Question: I have a long running query (~10 minutes) that is generated by an application which I cannot control. However the underlying tables that the query runs on are in my control. I am pasting the query and it's execution plan here. I don't have sufficient expertise to interpret the execution plan and identify what changes if any can be made on the underlying tables (like adding/removing indexes), to help execute this any faster.
The query itself looks like a straight forward star schema join where a large fact table is being joined against multiple dimension tables. Can someone suggest any changes that can be made to these tables, especially the main fact table with ~ 50 million rows to make these kind of queries run faster?
The record counts of the tables involved are listed below
'''
/B28/EUDIQSBV 58,528,276
/B28/SUDDX6I4 7,330
/B28/SUDDHZNC 312
/B28/SUDDZMED 267
/B28/SUDDFNH0 84
/B28/SUDD8DGN 76
/B28/SUDDDY4S 75
/B28/SUDDCQ0M 46
/B28/SUDD741B 36
/B28/SUDDC4PW 23
/B28/SUDD94IW 21
/B28/DUDIQSBVD 11
/B28/SUDDXGOI 8
/B28/DUDIQSBVP 7
/B28/SUDDCD88 5
/B28/SUDD8UPI 2
/BI0/<PHONE> 0
'''
On request, here are the list of indexes in the /B28/EUDIQSBV table.
'''
Index using Dimension /CPMB/UDIQSBV1
Index using Dimension /CPMB/UDIQSBV2
Index using Dimension /CPMB/UDIQSBV3
Index using Dimension /CPMB/UDIQSBV4
Index using Dimension /CPMB/UDIQSBV5
Index using Dimension /CPMB/UDIQSBV6
Index using Dimension /CPMB/UDIQSBV7
Index using Dimension /CPMB/UDIQSBV8
Index using Dimension /CPMB/UDIQSBV9
Index using Dimension /CPMB/UDIQSBVA
Index using Dimension /CPMB/UDIQSBVB
Index using Dimension /CPMB/UDIQSBVC
Index using Dimension /CPMB/UDIQSBVD
Non-Unique Index (Key Fields) for Table /B28/EUDIQSBV
'''
And the table definition itself is as follows:

'''
SELECT
"S1080"."/B28/S_UDDZMED" AS "/CPMB/UDDZMED" ,
"S1081"."/B28/S_UDD8DGN" AS "/CPMB/UDD8DGN" ,
"S1082"."/B28/S_UDDFNH0" AS "/CPMB/UDDFNH0" ,
"S1083"."/B28/S_UDDX6I4" AS "/CPMB/UDDX6I4" ,
"S1084"."/B28/S_UDDXGOI" AS "/CPMB/UDDXGOI" ,
"S1085"."/B28/S_UDD741B" AS "/CPMB/UDD741B" ,
"S1086"."/B28/S_UDDC4PW" AS "/CPMB/UDDC4PW" ,
"S1087"."/B28/S_UDD8UPI" AS "/CPMB/UDD8UPI" ,
"S1088"."/B28/S_UDD94IW" AS "/CPMB/UDD94IW" ,
"S1089"."/B28/S_UDDCD88" AS "/CPMB/UDDCD88" ,
"S1090"."/B28/S_UDDDY4S" AS "/CPMB/UDDDY4S" ,
"S1091"."/B28/S_UDDCQ0M" AS "/CPMB/UDDCQ0M" ,
"S1092"."/B28/S_UDDHZNC" AS"/CPMB/UDDHZNC" ,
SUM ("F"."/B28/S_SDATA") AS "/CPMB/SDATA"
FROM "/B28/EUDIQSBV" "F"
JOIN "/B28/DUDIQSBVP" "DP" ON "F"."KEY_UDIQSBVP" = "DP"."DIMID"
JOIN "/BI0/<PHONE>" "Z10" ON "F"."KEY_UDIQSBV4" = "Z10"."SID"
JOIN "/B28/SUDDZMED" "S1080" ON "F"."KEY_UDIQSBV1" = "S1080"."SID"
JOIN "/B28/SUDD8DGN" "S1081" ON "F"."KEY_UDIQSBV2" = "S1081"."SID"
JOIN "/B28/SUDDFNH0" "S1082" ON "F"."KEY_UDIQSBV3" = "S1082"."SID"
JOIN "/B28/SUDDX6I4" "S1083" ON "F"."KEY_UDIQSBV4" = "S1083"."SID"
JOIN "/B28/SUDDXGOI" "S1084" ON "F"."KEY_UDIQSBV5" = "S1084"."SID"
JOIN "/B28/SUDD741B" "S1085" ON "F"."KEY_UDIQSBV6" = "S1085"."SID"
JOIN "/B28/SUDDC4PW" "S1086" ON "F"."KEY_UDIQSBV7" = "S1086"."SID"
JOIN "/B28/SUDD8UPI" "S1087" ON "F"."KEY_UDIQSBV8" = "S1087"."SID"
JOIN "/B28/SUDD94IW" "S1088" ON "F"."KEY_UDIQSBV9" = "S1088"."SID"
JOIN "/B28/SUDDCD88" "S1089" ON "F"."KEY_UDIQSBVA" = "S1089"."SID"
JOIN "/B28/SUDDDY4S" "S1090" ON "F"."KEY_UDIQSBVB" = "S1090"."SID"
JOIN "/B28/SUDDCQ0M" "S1091" ON "F"."KEY_UDIQSBVC" = "S1091"."SID"
JOIN "/B28/DUDIQSBVD" "DD" ON "F"."KEY_UDIQSBVD" = "DD"."DIMID"
JOIN "/B28/SUDDHZNC" "S1092" ON "DD"."/B28/S_UDDHZNC" = "S1092"."SID"
WHERE (((("F"."KEY_UDIQSBV6" = 28))
AND (("F"."KEY_UDIQSBV2" = 40))
AND (("F"."KEY_UDIQSBV8" = 2))
AND (("F"."KEY_UDIQSBV9" IN (2 , 3 , 5 , 7, 8 , 10 , 11 ,
13 , 14 , 15 , 16 , 18 , 19 , 20 , 21)))
AND (("F"."KEY_UDIQSBV7" IN (2 ,3 ,4 ,5,6 ,7 ,8 ,9 ,10 ,11,
12 ,13 ,15 ,17 , 18 , 19 , 20)))
AND (("F"."KEY_UDIQSBVA" = 153))
AND (("F"."KEY_UDIQSBVC" IN (7 ,9 , 17 , 18 ,19 ,20,26 ,
27 ,28 , 29 ,30 , 31 , 33 ,35 ,37 ,39 ,40 ,41 ,43 ,44 ,46)))
AND (("F"."KEY_UDIQSBVB" IN (15 , 17 ,18 ,19 ,22 ,23 ,24 ,
25 ,26 ,28 ,30 ,31 ,32 ,33 ,34 ,35 ,36 ,37 ,38 ,39 ,40 ,
42 ,43 ,44 ,45 ,46 ,47 ,48 ,51 ,54 ,55 ,59 ,60 ,63 ,64 ,
65 ,66 ,67 ,68 ,69 ,70 ,72 ,73 ,74 ,75)))
AND (("F"."KEY_UDIQSBV3" IN (3 ,5 ,13 ,16 ,21 ,25 ,26 ,31 ,
32 ,33,39 ,40 ,41 ,42 ,43 ,44 ,48 ,53 ,54 ,55 ,56 ,57 ,
59 ,60 ,63 ,67 ,72 ,73 ,76 ,79)))
AND (("DD"."/B28/S_UDDHZNC" = 360))
AND (("F"."KEY_UDIQSBV5" IN (2 ,3 ,4 ,7 ,8)))
AND (("F"."KEY_UDIQSBV1" IN (59 ,190)))
AND (("DP"."SID_0CHNGID" = 0))
AND (("DP"."SID_0RECORDTP" = 0))
AND (("DP"."SID_0REQUID" <= 122208))))
AND "Z10"."SID" <> <PHONE>
GROUP BY
"S1080"."/B28/S_UDDZMED",
"S1081"."/B28/S_UDD8DGN",
"S1082"."/B28/S_UDDFNH0",
"S1083"."/B28/S_UDDX6I4",
"S1084"."/B28/S_UDDXGOI",
"S1085"."/B28/S_UDD741B",
"S1086"."/B28/S_UDDC4PW",
"S1087"."/B28/S_UDD8UPI",
"S1088"."/B28/S_UDD94IW",
"S1089"."/B28/S_UDDCD88",
"S1090"."/B28/S_UDDDY4S",
"S1091"."/B28/S_UDDCQ0M",
"S1092"."/B28/S_UDDHZNC"
'''
'''
SELECT STATEMENT ( Estimated Costs = 117,703 , Estimated #Rows = 2,613,944 )
|
--- 91 TEMP TABLE TRANSFORMATION
|
|-- 6 LOAD AS SELECT SYS_TEMP_0FD9D6DF0_8B5A52DE
| |
| --- 5 NESTED LOOPS
| | ( Estim. Costs = 2 , Estim. #Rows = 1 )
| | Estim. CPU-Costs = 23,804 Estim. IO-Costs = 2
| |
| |-- 2 TABLE ACCESS BY INDEX ROWID /B28/SUDDHZNC
| | | ( Estim. Costs = 1 , Estim. #Rows = 1 )
| | | Estim. CPU-Costs = 15,463 Estim. IO-Costs = 1
| | |
| | ------1 INDEX UNIQUE SCAN /B28/SUDDHZNC~001
| | ( Estim. Costs = 1 , Estim. #Rows = 1 )
| | Search Columns: 1
| | Estim. CPU-Costs = 8,171 Estim. IO-Costs = 1
| | Access Predicates
| |
| --- 4 TABLE ACCESS BY INDEX ROWID /B28/DUDIQSBVD
| | ( Estim. Costs = 1 , Estim. #Rows = 1 )
| | Estim. CPU-Costs = 8,341 Estim. IO-Costs = 1
| |
| ------3 INDEX RANGE SCAN /B28/DUDIQSBVD~010
| Search Columns: 1
| Estim. CPU-Costs = 1,050 Estim. IO-Costs = 0
| Access Predicates
|
--- 90 HASH GROUP BY
| ( Estim. Costs = 117,701 , Estim. #Rows = 2,613,944 )
| Estim. CPU-Costs = 9,692,785,028 Estim. IO-Costs = 117,393
|
--- 89 HASH JOIN
| ( Estim. Costs = 1,018 , Estim. #Rows = 2,613,944 )
| Estim. CPU-Costs = 4,919,768,467 Estim. IO-Costs = 862
| Access Predicates
|
|-- 11 VIEW index$_join$_026
| | ( Estim. Costs = 2 , Estim. #Rows = 71 )
| | Estim. CPU-Costs = 15,820,708 Estim. IO-Costs = 1
| | Filter Predicates
| |
| --- 10 HASH JOIN
| | Access Predicates
| |
| |-- 8 INLIST ITERATOR
| | |
| | ------7 INDEX UNIQUE SCAN /B28/SUDDDY4S~001
| | Search Columns: 1
| | Estim. CPU-Costs = 478,575 Estim. IO-Costs = 0
| | Access Predicates
| |
| ------9 INDEX FAST FULL SCAN /B28/SUDDDY4S~0
| ( Estim. Costs = 1 , Estim. #Rows = 71 )
| Estim. CPU-Costs = 26,652 Estim. IO-Costs = 1
|
--- 88 HASH JOIN
| ( Estim. Costs = 1,008 , Estim. #Rows = 2,613,944 )
| Estim. CPU-Costs = 4,626,808,323 Estim. IO-Costs = 861
| Access Predicates
|
|-- 16 VIEW index$_join$_006
| | ( Estim. Costs = 2 , Estim. #Rows = 257 )
| | Estim. CPU-Costs = 15,859,258 Estim. IO-Costs = 1
| | Filter Predicates
| |
| --- 15 HASH JOIN
| | Access Predicates
| |
| |-- 13 INLIST ITERATOR
| | |
| | ------12 INDEX UNIQUE SCAN /B28/SUDDZMED~001
| | Search Columns: 1
| | Estim. CPU-Costs = 71,490 Estim. IO-Costs = 0
| | Access Predicates
| |
| ------14 INDEX FAST FULL SCAN /B28/SUDDZMED~0
| ( Estim. Costs = 1 , Estim. #Rows = 257 )
| Estim. CPU-Costs = 73,152 Estim. IO-Costs = 1
|
--- 87 HASH JOIN
| ( Estim. Costs = 998 , Estim. #Rows = 2,613,944 )
| Estim. CPU-Costs = 4,333,781,729 Estim. IO-Costs = 860
| Access Predicates
|
|-----17 TABLE ACCESS FULL /B28/SUDDX6I4
| ( Estim. Costs = 7 , Estim. #Rows = 7,126 )
| Estim. CPU-Costs = 1,460,670 Estim. IO-Costs = 7
| Filter Predicates
--- 86 HASH JOIN
| ( Estim. Costs = 982 , Estim. #Rows = 2,613,944 )
| Estim. CPU-Costs = 4,054,123,372 Estim. IO-Costs = 853
| Access Predicates
|
|-- 22 VIEW index$_join$_010
| | ( Estim. Costs = 2 , Estim. #Rows = 82 )
| | Estim. CPU-Costs = 15,809,908 Estim. IO-Costs = 1
| | Filter Predicates
| |
| --- 21 HASH JOIN
| | Access Predicates
| |
| |-- 19 INLIST ITERATOR
| | |
| | ------18 INDEX UNIQUE SCAN /B28/SUDDFNH0~001
| | Search Columns: 1
| | Estim. CPU-Costs = 363,600 Estim. IO-Costs = 0
| | Access Predicates
| |
| ------20 INDEX FAST FULL SCAN /B28/SUDDFNH0~0
| ( Estim. Costs = 1 , Estim. #Rows = 82 )
| Estim. CPU-Costs = 29,402 Estim. IO-Costs = 1
|
--- 85 HASH JOIN
| ( Estim. Costs = 972 , Estim. #Rows = 2,613,944 )
| Estim. CPU-Costs = 3,761,172,378 Estim. IO-Costs = 852
| Access Predicates
|
|-----23 TABLE ACCESS FULL /BI0/<PHONE>
| ( Estim. Costs = 2 , Estim. #Rows = 3,013 )
| Estim. CPU-Costs = 638,207 Estim. IO-Costs = 2
| Filter Predicates
--- 84 HASH JOIN
| ( Estim. Costs = 961 , Estim. #Rows = 2,614,378 )
| Estim. CPU-Costs = 3,482,910,035 Estim. IO-Costs = 850
| Access Predicates
|
|-- 28 VIEW index$_join$_028
| | ( Estim. Costs = 2 , Estim. #Rows = 46 )
| | Estim. CPU-Costs = 15,784,258 Estim. IO-Costs = 1
| | Filter Predicates
| |
| --- 27 HASH JOIN
| | Access Predicates
| |
| |-- 25 INLIST ITERATOR
| | |
| | ------24 INDEX UNIQUE SCAN /B28/SUDDCQ0M~001
| | Search Columns: 1
| | Estim. CPU-Costs = 152,460 Estim. IO-Costs = 0
| | Access Predicates
| |
| ------26 INDEX FAST FULL SCAN /B28/SUDDCQ0M~0
| ( Estim. Costs = 1 , Estim. #Rows = 46 )
| Estim. CPU-Costs = 20,402 Estim. IO-Costs = 1
|
--- 83 HASH JOIN
| ( Estim. Costs = 950 , Estim. #Rows = 2,614,378 )
| Estim. CPU-Costs = 3,189,946,691 Estim. IO-Costs = 849
| Access Predicates
|
|-- 33 VIEW index$_join$_018
| | ( Estim. Costs = 2 , Estim. #Rows = 21 )
| | Estim. CPU-Costs = 15,768,808 Estim. IO-Costs = 1
| | Filter Predicates
| |
| --- 32 HASH JOIN
| | Access Predicates
| |
| |-- 30 INLIST ITERATOR
| | |
| | ------29 INDEX UNIQUE SCAN /B28/SUDDC4PW~001
| | Search Columns: 1
| | Estim. CPU-Costs = 66,045 Estim. IO-Costs = 0
| | Access Predicates
| |
| ------31 INDEX FAST FULL SCAN /B28/SUDDC4PW~0
| ( Estim. Costs = 1 , Estim. #Rows = 21 )
| Estim. CPU-Costs = 14,152 Estim. IO-Costs = 1
|
--- 82 HASH JOIN
| ( Estim. Costs = 940 , Estim. #Rows = 2,614,378 )
| Estim. CPU-Costs = 2,897,002,547 Estim. IO-Costs = 848
| Access Predicates
|
|-- 38 VIEW index$_join$_022
| | ( Estim. Costs = 2 , Estim. #Rows = 20 )
| | Estim. CPU-Costs = 15,766,258 Estim. IO-Costs = 1
| | Filter Predicates
| |
| --- 37 HASH JOIN
| | Access Predicates
| |
| |-- 35 INLIST ITERATOR
| | |
| | ------34 INDEX UNIQUE SCAN /B28/SUDD94IW~001
| | Search Columns: 1
| | Estim. CPU-Costs = 56,250 Estim. IO-Costs = 0
| | Access Predicates
| |
| ------36 INDEX FAST FULL SCAN /B28/SUDD94IW~0
| ( Estim. Costs = 1 , Estim. #Rows = 20 )
| Estim. CPU-Costs = 13,902 Estim. IO-Costs = 1
|
--- 81 HASH JOIN
| ( Estim. Costs = 930 , Estim. #Rows = 2,614,378 )
| Estim. CPU-Costs = 2,604,061,103 Estim. IO-Costs = 847
| Access Predicates
|
|-- 43 VIEW index$_join$_014
| | ( Estim. Costs = 2 , Estim. #Rows = 8 )
| | Estim. CPU-Costs = 15,750,358 Estim. IO-Costs = 1
| | Filter Predicates
| |
| --- 42 HASH JOIN
| | Access Predicates
| |
| |-- 40 INLIST ITERATOR
| | |
| | ------39 INDEX UNIQUE SCAN /B28/SUDDXGOI~001
| | Search Columns: 1
| | Estim. CPU-Costs = 10,650 Estim. IO-Costs = 0
| | Access Predicates
| |
| ------41 INDEX FAST FULL SCAN /B28/SUDDXGOI~0
| ( Estim. Costs = 1 , Estim. #Rows = 8 )
| Estim. CPU-Costs = 10,902 Estim. IO-Costs = 1
|
--- 80 HASH JOIN
| ( Estim. Costs = 919 , Estim. #Rows = 2,614,378 )
| Estim. CPU-Costs = 2,311,137,359 Estim. IO-Costs = 846
| Access Predicates
|
|-----44 TABLE ACCESS FULL SYS_TEMP_0FD9D6DF0_8B5A52DE
| ( Estim. Costs = 2 , Estim. #Rows = 1 )
| Estim. CPU-Costs = 7,291 Estim. IO-Costs = 2
--- 79 HASH JOIN
| ( Estim. Costs = 909 , Estim. #Rows = 2,614,378 )
| Estim. CPU-Costs = 2,033,957,731 Estim. IO-Costs = 844
| Access Predicates
|
|-- 57 NESTED LOOPS
| | ( Estim. Costs = 6 , Estim. #Rows = 5 )
| | Estim. CPU-Costs = 71,420 Estim. IO-Costs = 6
| |
| |-- 55 NESTED LOOPS
| | | ( Estim. Costs = 4 , Estim. #Rows = 1 )
| | | Estim. CPU-Costs = 33,366 Estim. IO-Costs = 4
| | |
| | |-- 52 NESTED LOOPS
| | | | ( Estim. Costs = 3 , Estim. #Rows = 1 )
| | | | Estim. CPU-Costs = 25,024 Estim. IO-Costs = 3
| | | |
| | | |-- 49 NESTED LOOPS
| | | | | ( Estim. Costs = 2 , Estim. #Rows = 1 )
| | | | | Estim. CPU-Costs = 16,683 Estim. IO-Costs = 2
| | | | |
| | | | |-- 46 TABLE ACCESS BY INDEX ROWID /B28/SUDDCD88
| | | | | | ( Estim. Costs = 1 , Estim. #Rows = 1 )
| | | | | | Estim. CPU-Costs = 8,341 Estim. IO-Costs = 1
| | | | | |
| | | | | ------45 INDEX UNIQUE SCAN /B28/SUDDCD88~001
| | | | | Search Columns: 1
| | | | | Estim. CPU-Costs = 1,050 Estim. IO-Costs = 0
| | | | | Access Predicates
| | | | |
| | | | --- 48 TABLE ACCESS BY INDEX ROWID /B28/SUDD8UPI
| | | | | ( Estim. Costs = 1 , Estim. #Rows = 1 )
| | | | | Estim. CPU-Costs = 8,341 Estim. IO-Costs = 1
| | | | |
| | | | ------47 INDEX UNIQUE SCAN /B28/SUDD8UPI~001
| | | | Search Columns: 1
| | | | Estim. CPU-Costs = 1,050 Estim. IO-Costs = 0
| | | | Access Predicates
| | | |
| | | --- 51 TABLE ACCESS BY INDEX ROWID /B28/SUDD741B
| | | | ( Estim. Costs = 1 , Estim. #Rows = 1 )
| | | | Estim. CPU-Costs = 8,341 Estim. IO-Costs = 1
| | | |
| | | ------50 INDEX UNIQUE SCAN /B28/SUDD741B~001
| | | Search Columns: 1
| | | Estim. CPU-Costs = 1,050 Estim. IO-Costs = 0
| | | Access Predicates
| | |
| | --- 54 TABLE ACCESS BY INDEX ROWID /B28/SUDD8DGN
| | | ( Estim. Costs = 1 , Estim. #Rows = 1 )
| | | Estim. CPU-Costs = 8,341 Estim. IO-Costs = 1
| | |
| | ------53 INDEX UNIQUE SCAN /B28/SUDD8DGN~001
| | Search Columns: 1
| | Estim. CPU-Costs = 1,050 Estim. IO-Costs = 0
| | Access Predicates
| |
| ------56 TABLE ACCESS FULL /B28/DUDIQSBVP
| ( Estim. Costs = 2 , Estim. #Rows = 5 )
| Estim. CPU-Costs = 38,054 Estim. IO-Costs = 2
| Filter Predicates
|
--- 78 TABLE ACCESS BY INDEX ROWID /B28/EUDIQSBV
| ( Estim. Costs = 893 , Estim. #Rows = 3,032,059 )
| Estim. CPU-Costs = 1,714,945,175 Estim. IO-Costs = 838
| Filter Predicates
|
--- 77 BITMAP CONVERSION TO ROWIDS
|
--- 76 BITMAP AND
|
|-- 60 BITMAP OR
| |
| |-----58 BITMAP INDEX SINGLE VALUE /B28/EUDIQSBV~040
| | Search Columns: 1
| | Access Predicates
| ------59 BITMAP INDEX SINGLE VALUE /B28/EUDIQSBV~040
| Search Columns: 1
| Access Predicates
|
|-- 64 BITMAP MERGE
| |
| --- 63 BITMAP KEY ITERATION
| |
| |-----61 TABLE ACCESS FULL SYS_TEMP_0FD9D6DF0_8B5A52DE
| | ( Estim. Costs = 2 , Estim. #Rows = 1 )
| | Estim. CPU-Costs = 7,271 Estim. IO-Costs = 2
| ------62 BITMAP INDEX RANGE SCAN /B28/EUDIQSBV~160
| Search Columns: 1
| Access Predicates
|
|-----65 BITMAP INDEX SINGLE VALUE /B28/EUDIQSBV~050
| Search Columns: 1
| Access Predicates
|-- 71 BITMAP OR
| |
| |-----66 BITMAP INDEX SINGLE VALUE /B28/EUDIQSBV~080
| | Search Columns: 1
| | Access Predicates
| |-----67 BITMAP INDEX SINGLE VALUE /B28/EUDIQSBV~080
| | Search Columns: 1
| | Access Predicates
| |-----68 BITMAP INDEX SINGLE VALUE /B28/EUDIQSBV~080
| | Search Columns: 1
| | Access Predicates
| |-----69 BITMAP INDEX SINGLE VALUE /B28/EUDIQSBV~080
| | Search Columns: 1
| | Access Predicates
| ------70 BITMAP INDEX SINGLE VALUE /B28/EUDIQSBV~080
| Search Columns: 1
| Access Predicates
|
--- 75 BITMAP MERGE
|
--- 74 BITMAP KEY ITERATION
|
|-----72 TABLE ACCESS FULL /BI0/<PHONE>
| ( Estim. Costs = 2 , Estim. #Rows = 3,013 )
| Estim. CPU-Costs = 638,207 Estim. IO-Costs = 2
| Filter Predicates
------73 BITMAP INDEX RANGE SCAN /B28/EUDIQSBV~070
Search Columns: 1
Access Predicates Filter Predicates
'''
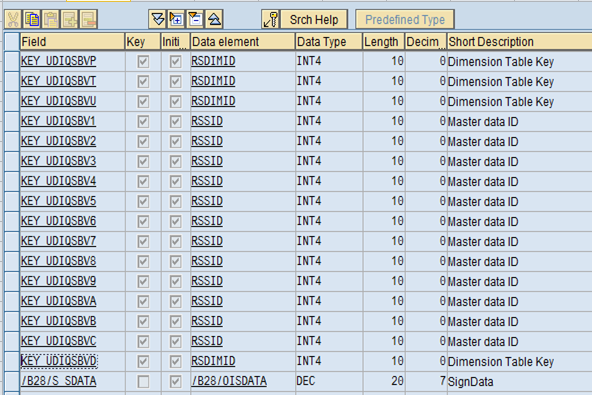
Answer: Looks like one of the DBAs came up with something that is definitely helping the query run much faster. He has introduced a composite bitmax index on the main fact table. The index definition is as follows:
'''
CREATE BITMAP INDEX "SAPSR3"."/B28/EUDIQSBV~TEST"
ON "SAPSR3"."/B28/EUDIQSBV"
("KEY_UDIQSBV6",
"KEY_UDIQSBV2",
"KEY_UDIQSBV8",
"KEY_UDIQSBV9",
"KEY_UDIQSBV7",
"KEY_UDIQSBVA",
"KEY_UDIQSBVC",
"KEY_UDIQSBVB",
"KEY_UDIQSBV3")
TABLESPACE "PSAPSR3";
'''
This has sped up the query from 7+ minutes to 1.5 minutes.